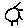
Label: sun